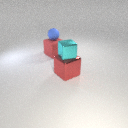
small blue rubber sphere above large red rubber cube